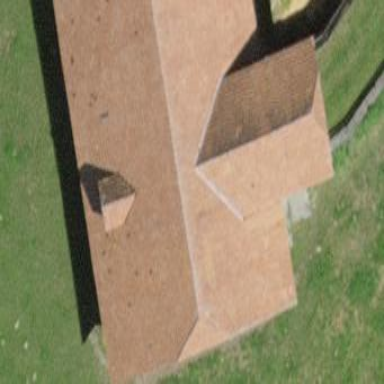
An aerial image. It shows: Barn.